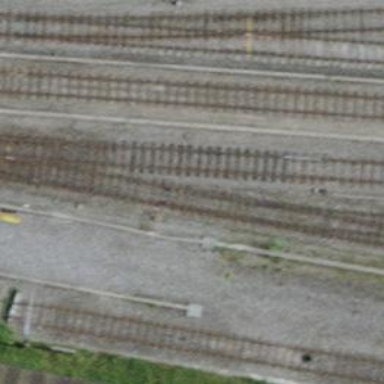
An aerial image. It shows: Railway switch.